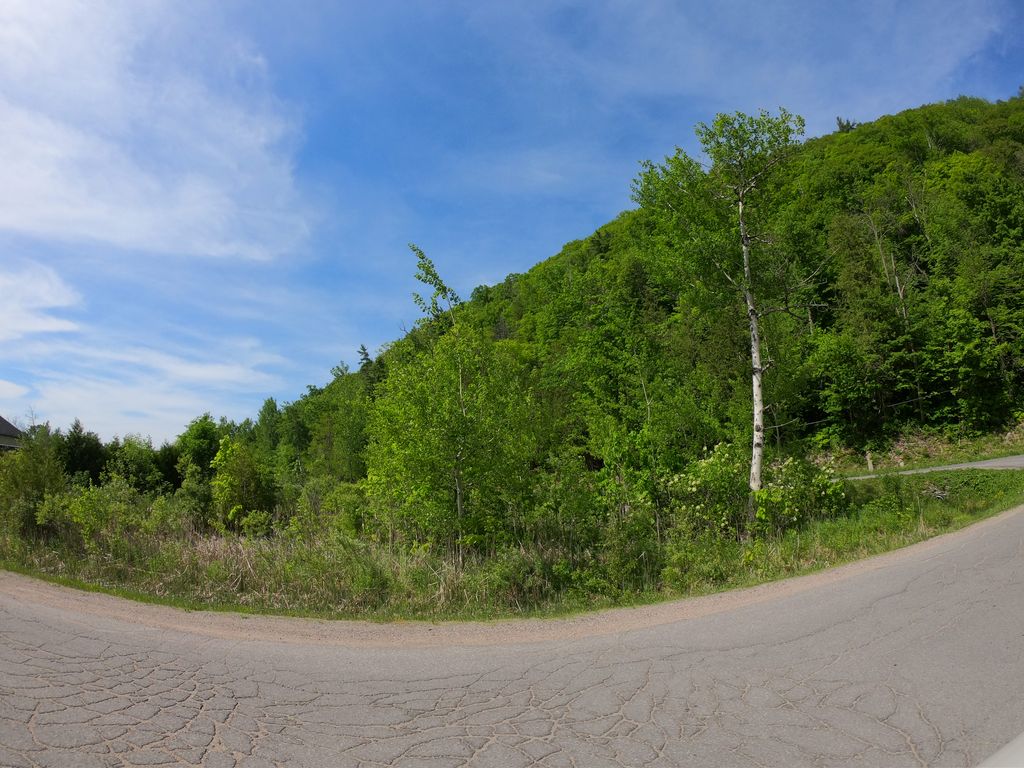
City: ottawa-gatineau